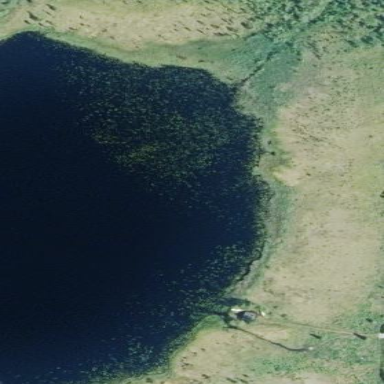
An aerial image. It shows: Bog wetland.